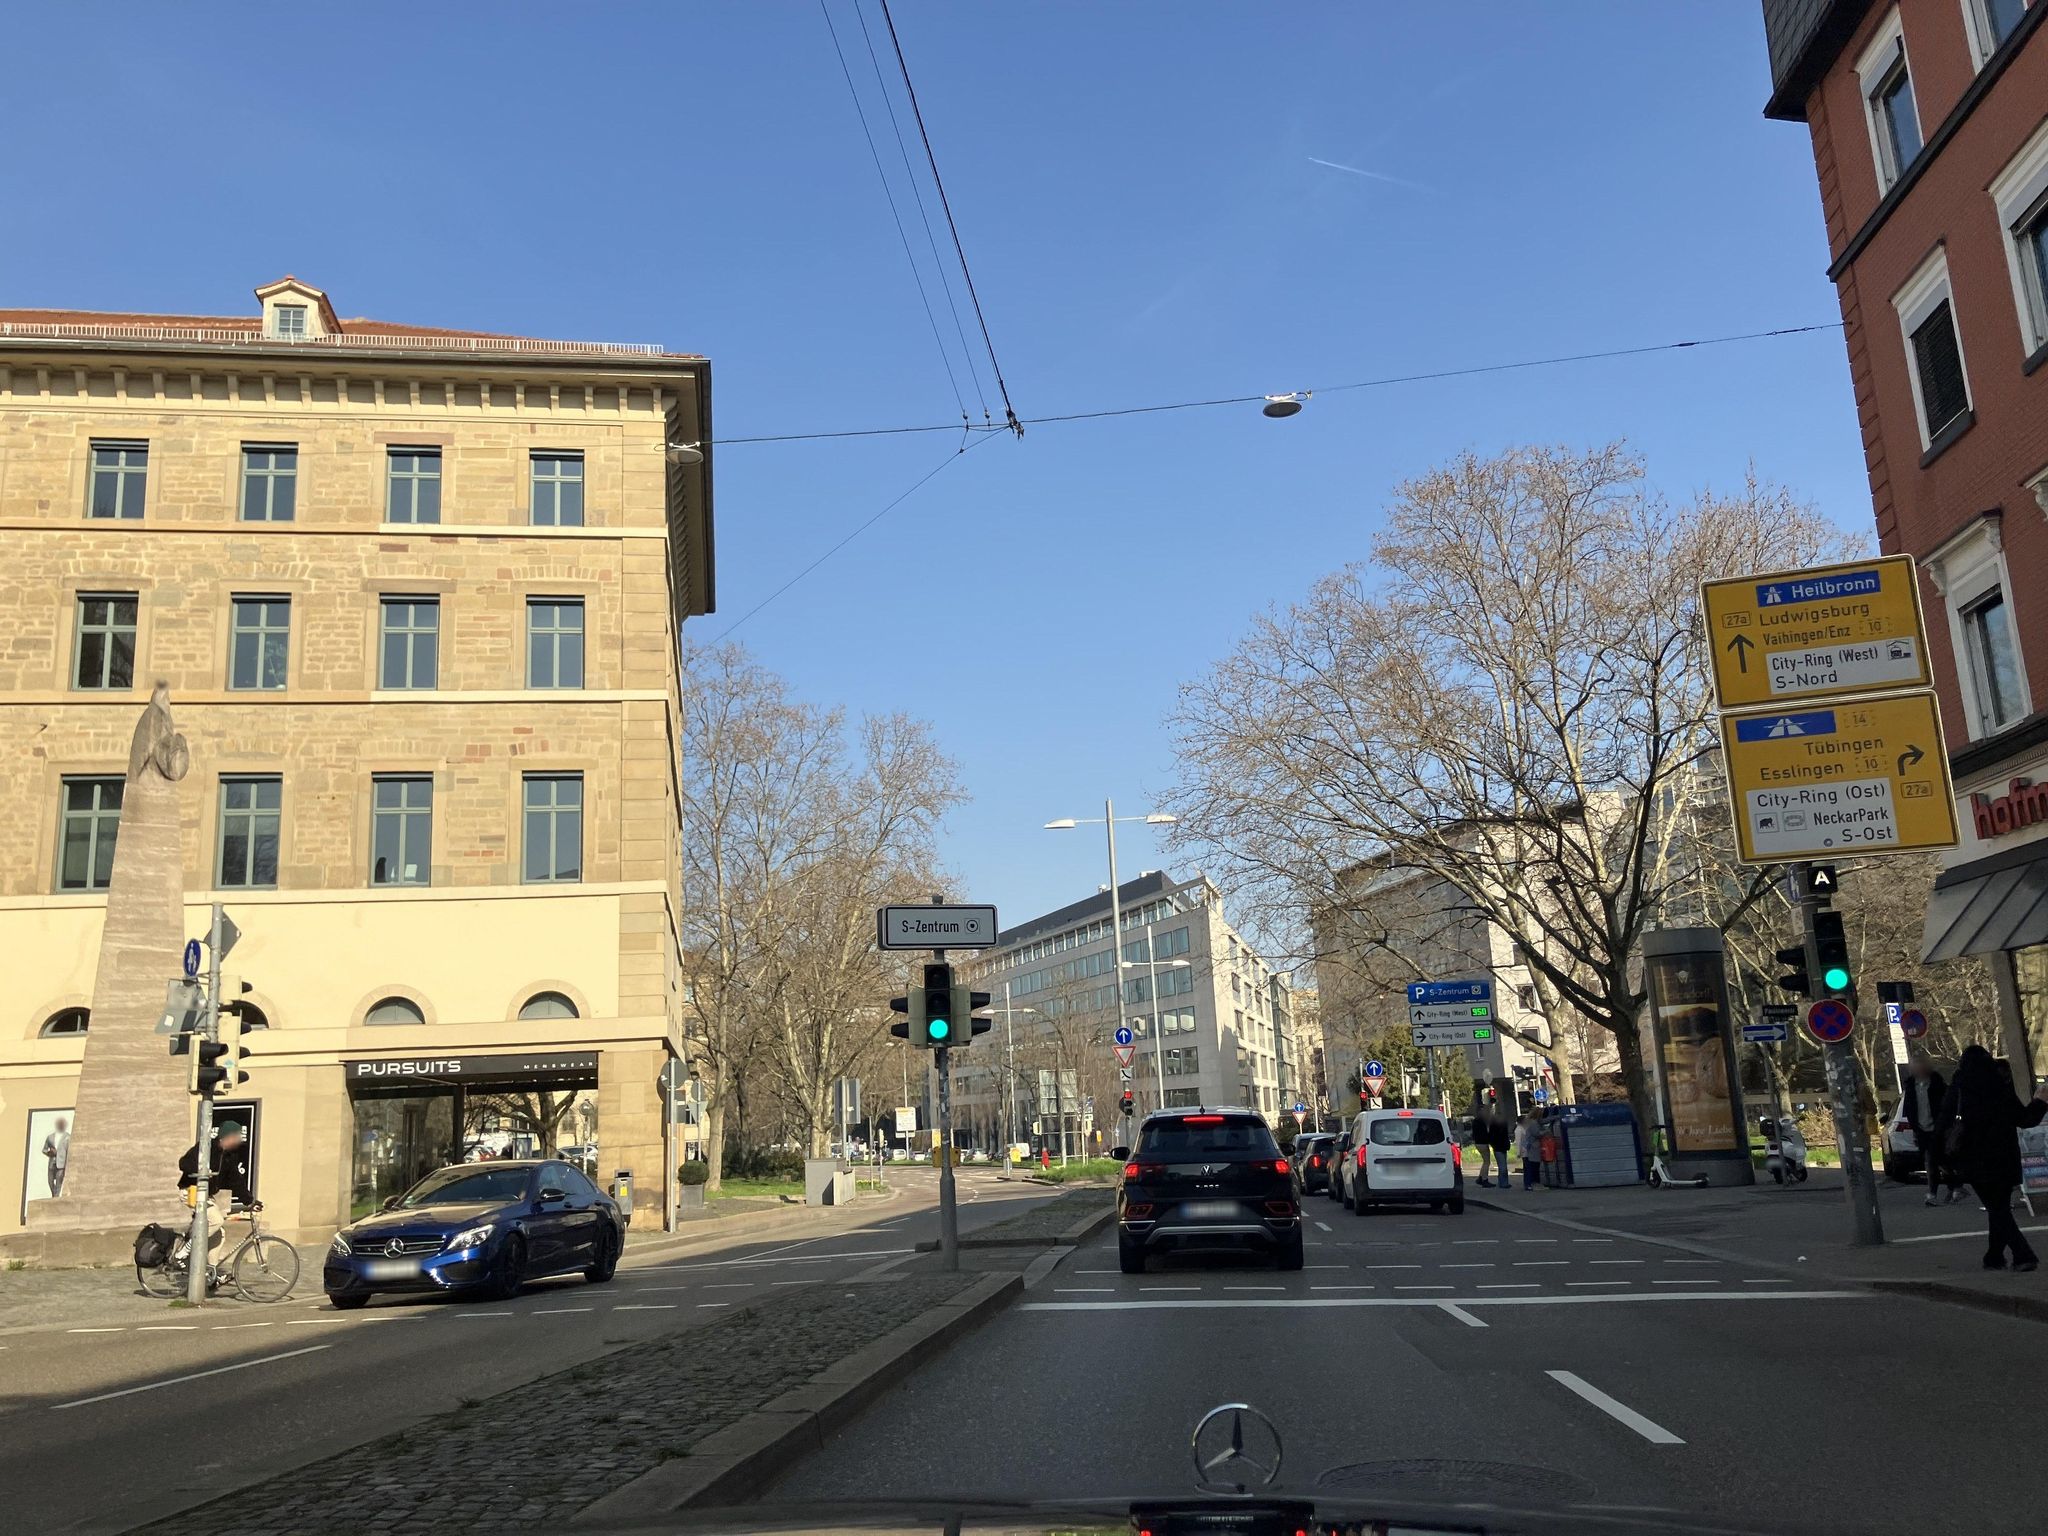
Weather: clear
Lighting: day
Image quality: good
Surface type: driving surface
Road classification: secondary
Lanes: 2
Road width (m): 3
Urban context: urban centre
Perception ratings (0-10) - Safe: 1.69, Lively: 8.4, Beautiful: 6.24, Boring: 3.46, Depressing: 1.17, Wealthy: 9.06